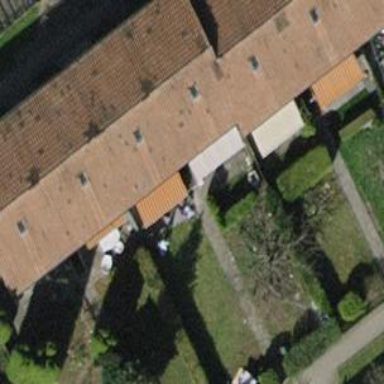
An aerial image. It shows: Terrace building.